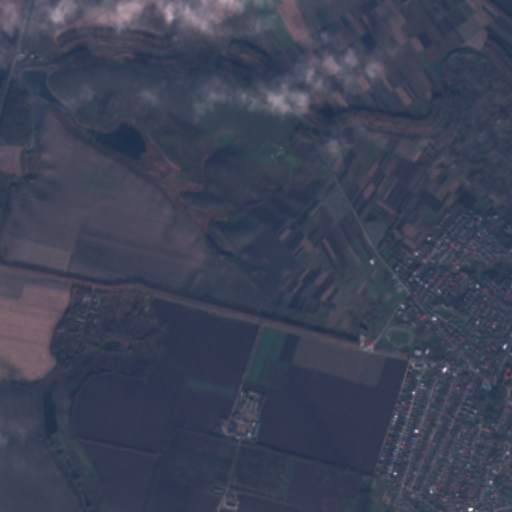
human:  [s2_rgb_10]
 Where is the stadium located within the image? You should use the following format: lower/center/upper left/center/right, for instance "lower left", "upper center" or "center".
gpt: The stadium is located in the lower right of the image.
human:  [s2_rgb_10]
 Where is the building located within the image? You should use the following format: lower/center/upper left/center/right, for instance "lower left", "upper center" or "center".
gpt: There is no building in the image.